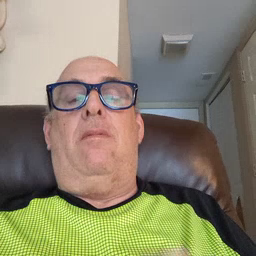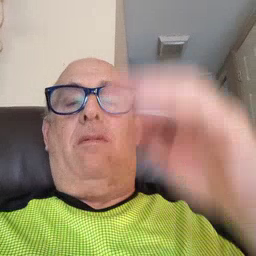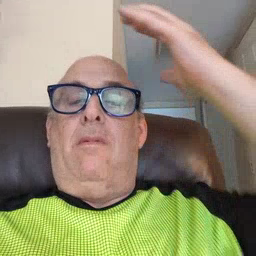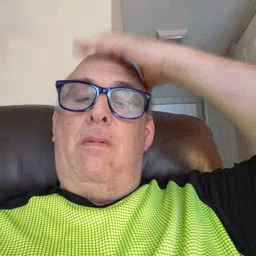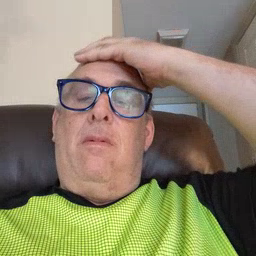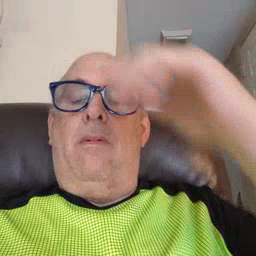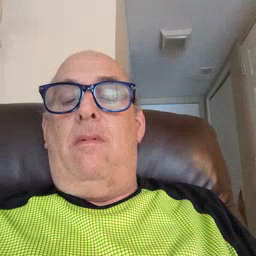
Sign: hat